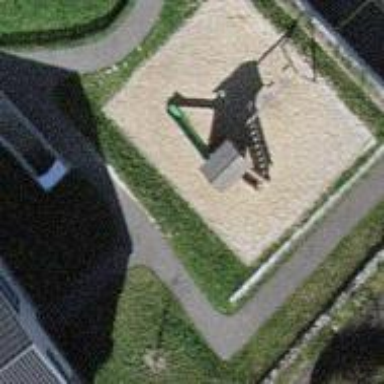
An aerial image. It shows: Playground structure.